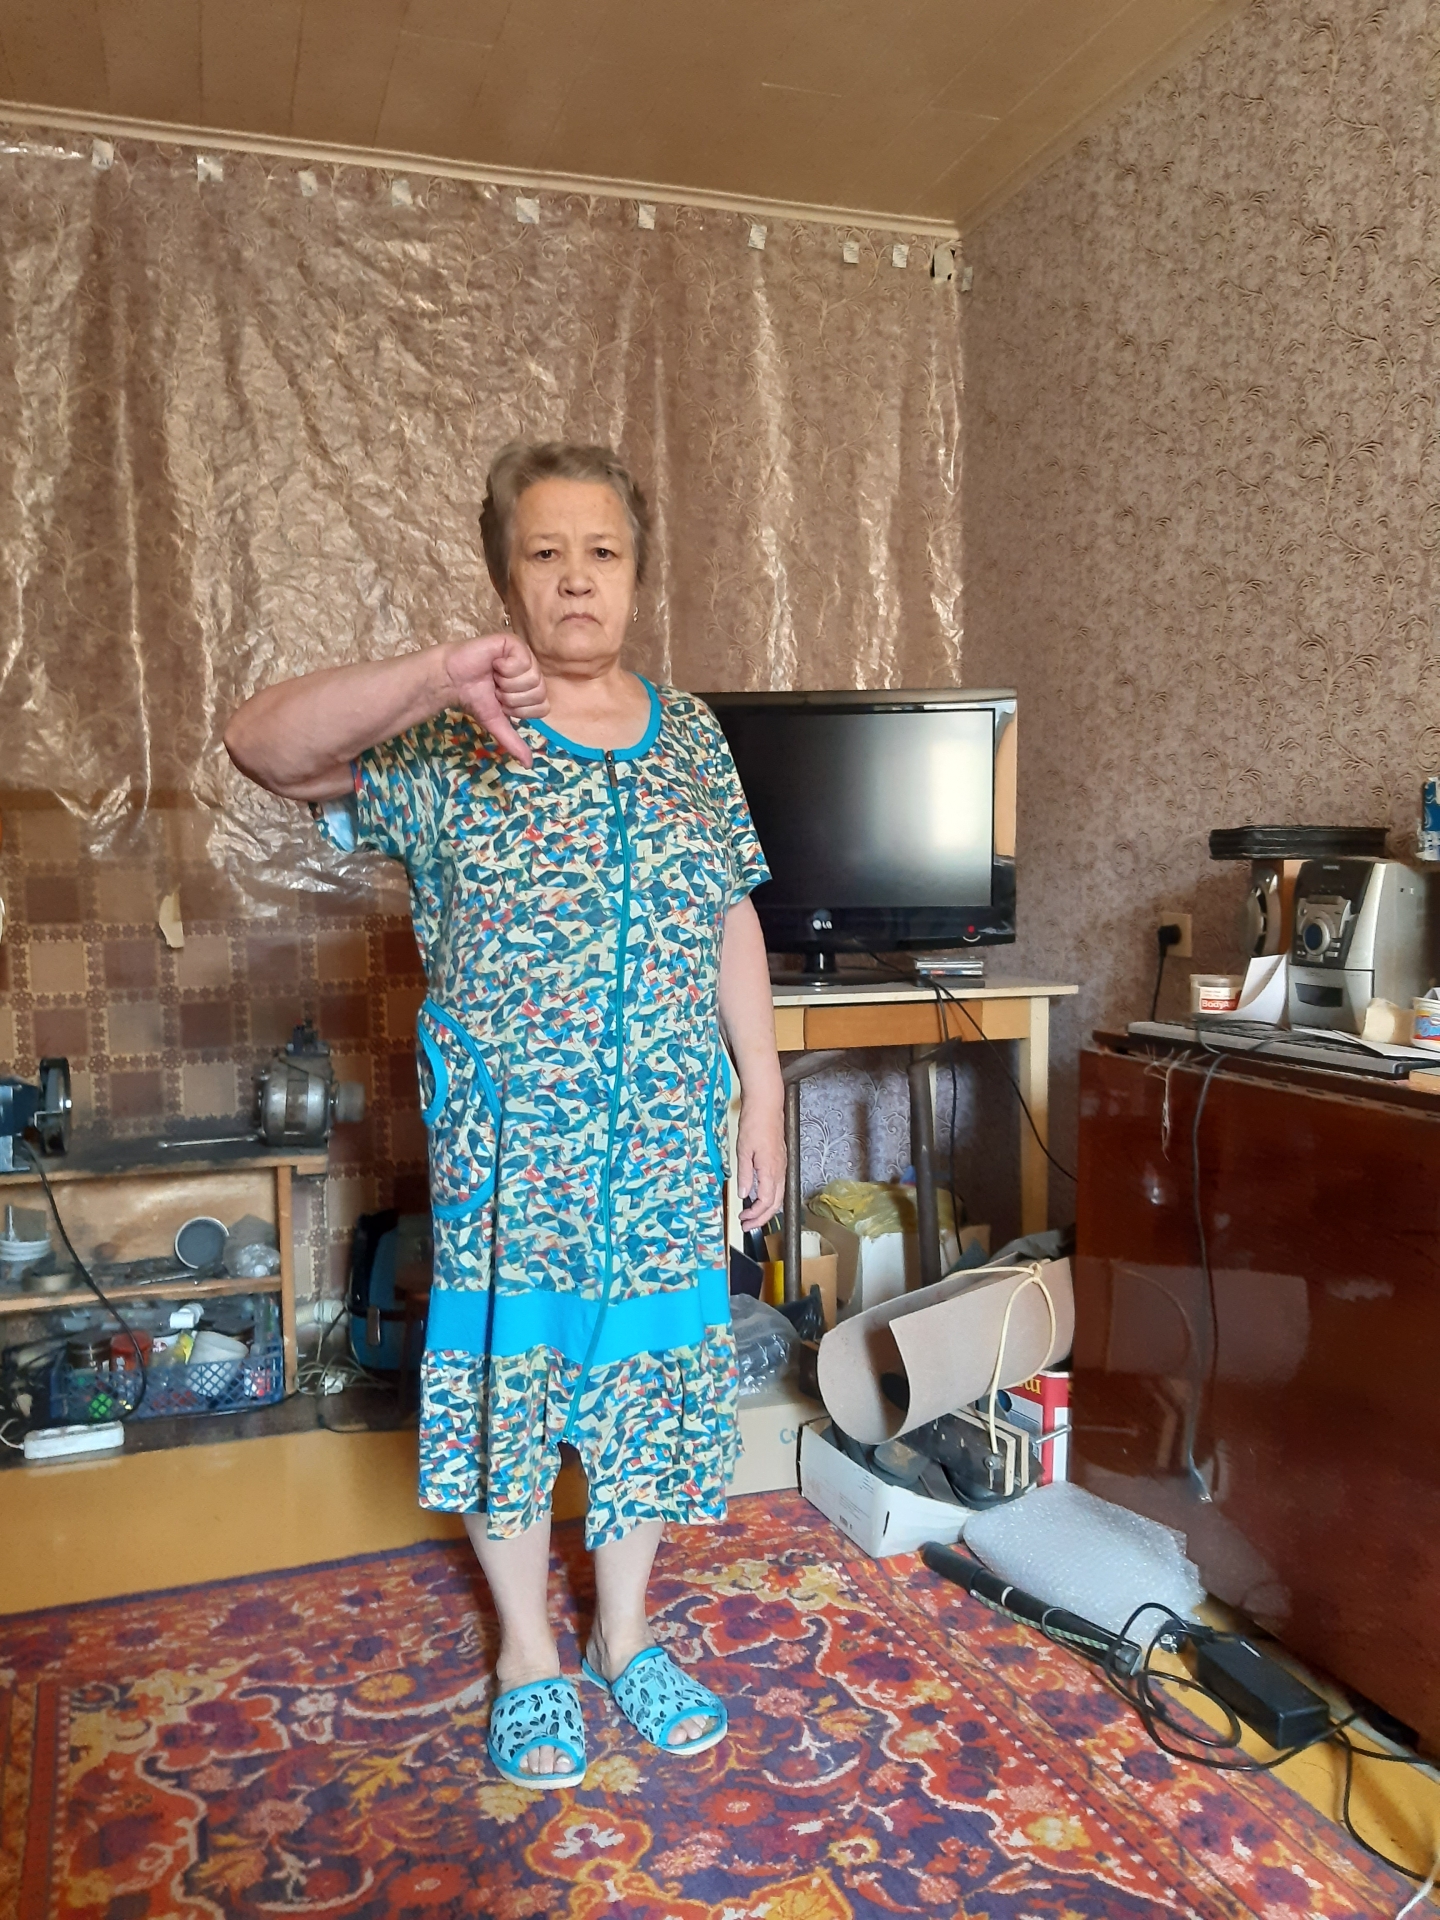
Label: clear